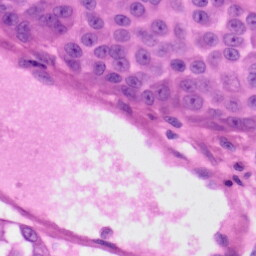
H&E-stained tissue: Skin